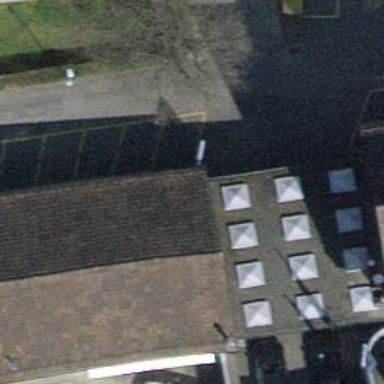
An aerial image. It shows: The building has flat roof oriented across. The roof is major part of the building.